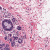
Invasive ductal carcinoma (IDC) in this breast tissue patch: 0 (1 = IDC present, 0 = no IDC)